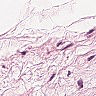
Metastatic tissue present: no